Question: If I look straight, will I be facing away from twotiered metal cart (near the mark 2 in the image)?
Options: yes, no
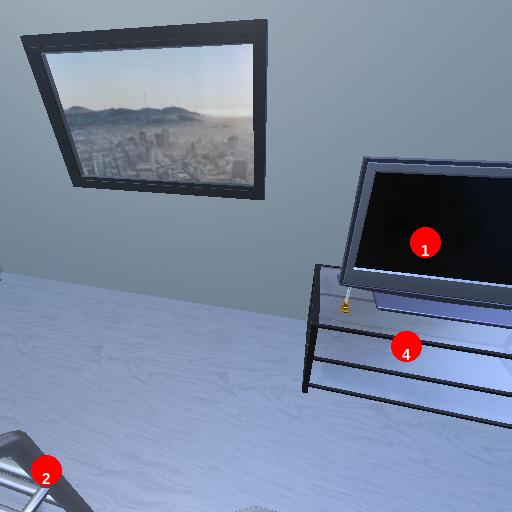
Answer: yes